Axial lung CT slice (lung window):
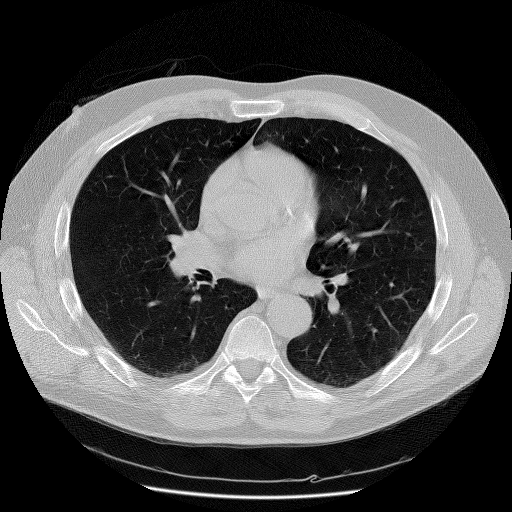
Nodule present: no